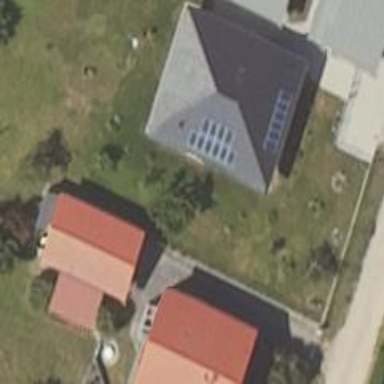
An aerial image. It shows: Simple house.